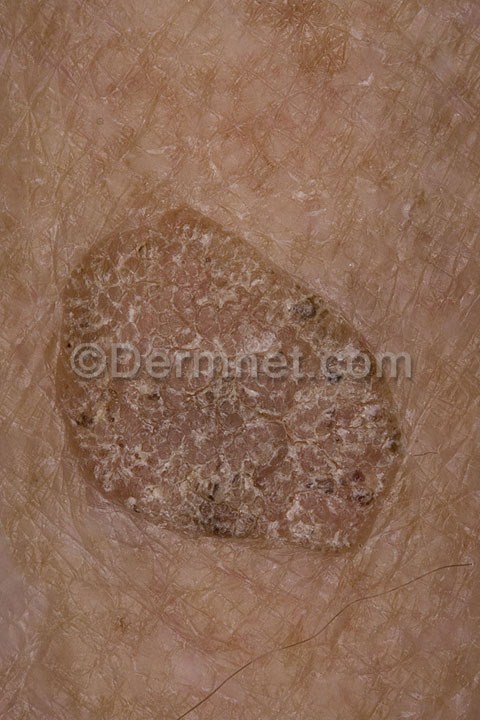
Disease: Seborrheic Keratoses and other Benign Tumors